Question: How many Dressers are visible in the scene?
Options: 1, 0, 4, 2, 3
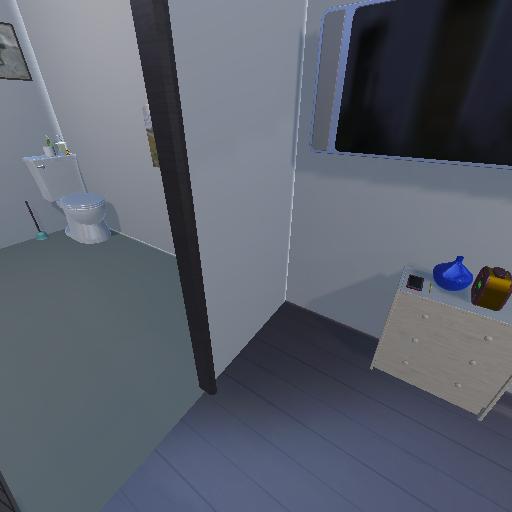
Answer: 1